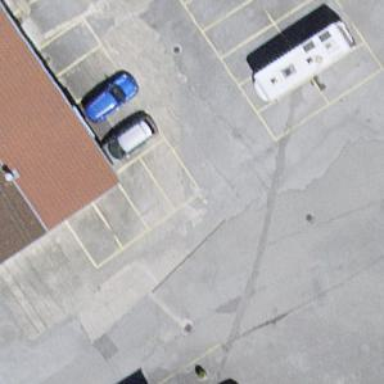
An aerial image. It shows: Parking aisle designated as service road.